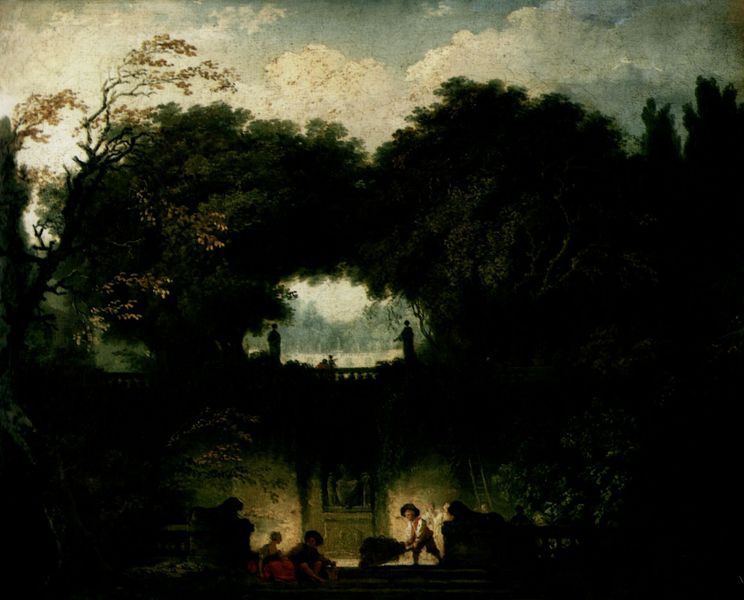
Titel: Der Garten der Villa d'Este in Tivoli
Künstler: Jean Honoré Fragonard
Standort: London
Institution: Wallace Collection
Schlagwörter: baum, blau, dunkel, gemälde, himmel, laub, mann, schatten, wasser, wolken, bäume, grün, landschaft, menschen, see, sitzen, äste, abend, frankreich, frau, hell, hut, licht, mitte, männer, nacht, schwarz, tür, vordergrund, zimmer, ausblick, blick, dach, haus, leute, malerei, symbolismus, wand, bild, innenraum, spiegel, öl, dämmerung, erde, natur, spiegelung, wind, brücke, sonne, dunkelheit, interieur, bühne, höhle, wald, kinder, oval, szenerie, garten, helldunkel, aussicht, balkon, terrasse, düster, gasse, mauer, türe, silhouette, figuren, karre, schubkarre, romantik, treppe, treppen, arch, balcony, blue, men, oil, people, red, stair, stairs, white, women, black, dark, dress, gold, green, painting, woman, yellow, oil painting, reflection, brown, geländer, stufen, tiefe, abendstimmung, bauer, geheimnisvoll, mondlicht, tor, keller, nische, mond, durchblick, balustrade, loch, schein, öffnung, skulpturen, dunke, plastiken, statuen, hölle, cloud, clouds, life, man, sky, tree, grotte, laubbäume, lake, landscape, nature, water, trees, poussin, baroque, boy, child, herz, tempel, forest, light, river, dusk, garden, night, view, hoffnung, gegenlicht, hohlweg, illusion, gree, birds, myth, romantic, couple, ladder, children, door, bridge, love, outside, person, park, rot, leaves, family, unterirdisch, art, beauty, statues, ominous, circle, pond, candle, schaufeln, landschat, figure, outdoors, durchblich, sunset, cave, shade, dutch, fishing, genre, bergbau, sunrise, work, kids, goya, worker, heller himmel, poor, dream, angle, boys, mine, underground, wheelbarrow, woods, leiter, fiktiv, shades, himmel baum, chiaroscuro, j, 1830, tre, hole, bulls, clearing, limbs, score, tags, treee, limb, diktiv, stove, panting, landscapes, putside, ponds, peopls, bullfight, paingint, inszenierung des lichts, underneath, miner, mineworking, tree limbs, lkw